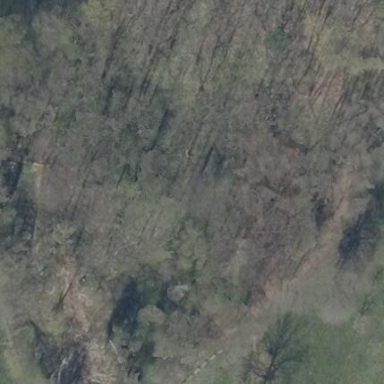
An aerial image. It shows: Mixed forest with various types of leaves.